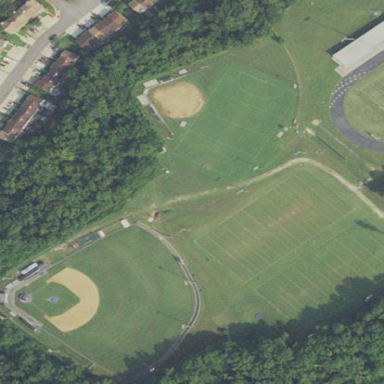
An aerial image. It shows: American football pitch for leisure and sport activities.